Question: I have a simple test run of some medium-complexity code that won't terminate, i.e. the main method finishes but the process does not die.
Here is a rundown of the code (which is too long to be pasted here):
- 'ProcessBuilder'- - 'FutureTask''run''get'-
Obviously, I can call 'System.exit(0)', but I'd like to know what is amiss here. I have not been able to produce a minimum failing example. Also, I can not identify an obvious culprit from the thread list; maybe you can?

See <URL> for a thread dump.
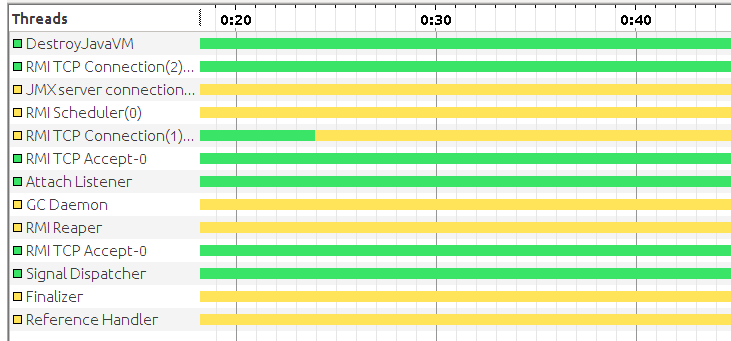
Answer: Scorpion lead me to the right answer:
'RMI Reaper' is something like a garbage collector for remote objects, e.g. instances of (subclasses of) 'UnicastRemoteObject'. It is a non-daemon thread and therefore blocks JVM termination if there are still exported objects which can not be cleaned up.
You can explicity force remote objects to be cleaned up in this sense by passing them to 'UnicastRemoteObject.unexportObject(., true)'. If you do this on all previously exported objects, 'RMI Reaper' terminates and JVM is free to shut down.